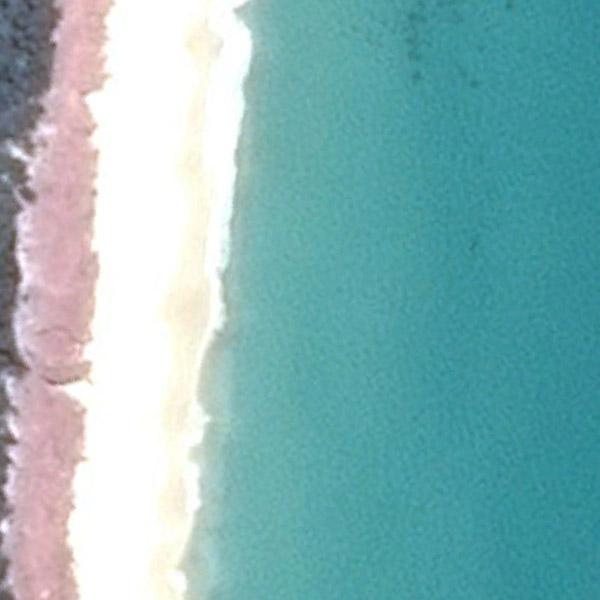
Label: Beach